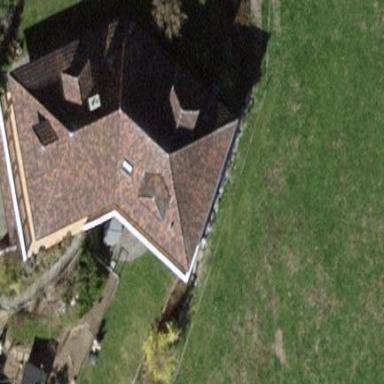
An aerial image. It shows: Detached building.